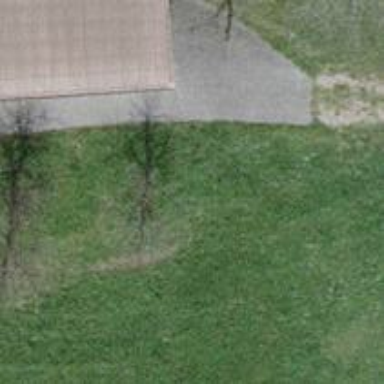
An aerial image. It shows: Deciduous broadleaved tree.